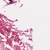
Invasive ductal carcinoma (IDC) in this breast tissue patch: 0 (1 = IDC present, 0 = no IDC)